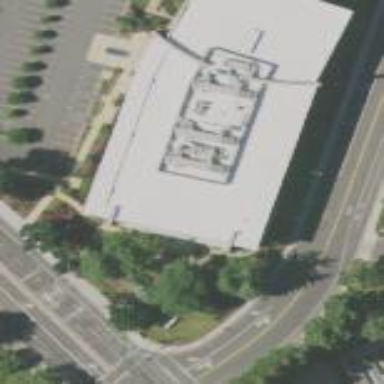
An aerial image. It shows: Building.